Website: ulta-beauty
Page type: address-validator
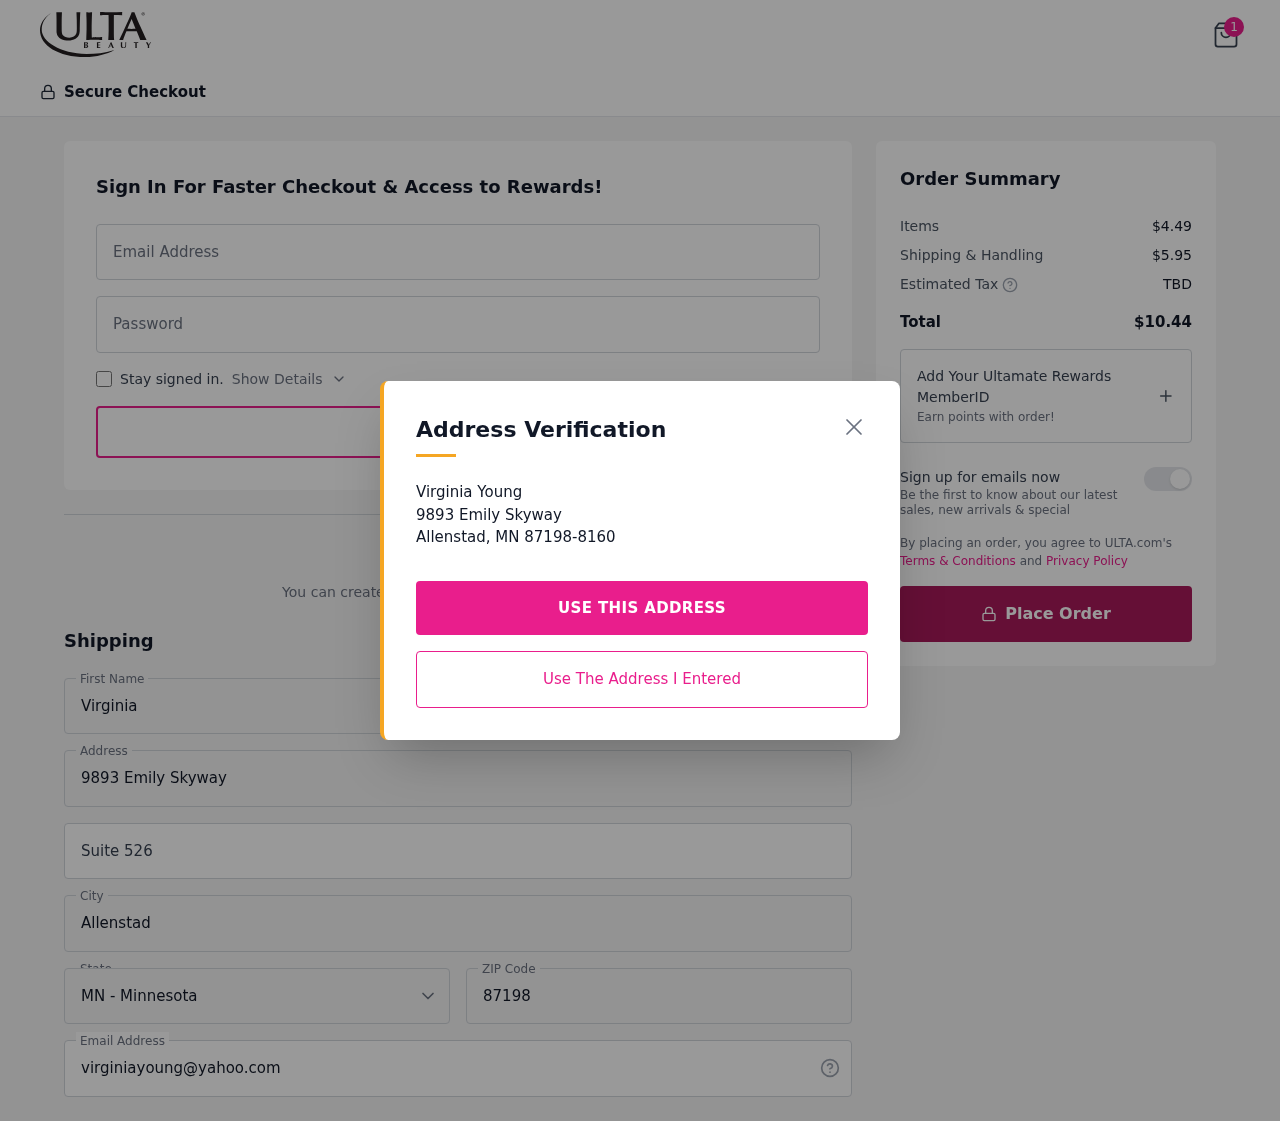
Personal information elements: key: PII_CITY
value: Allenstad
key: PII_EMAIL
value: virginiayoung@yahoo.com
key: PII_FIRSTNAME
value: Virginia
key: PII_LASTNAME
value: Young
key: PII_POSTCODE
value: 87198
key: PII_STATE_ABBR
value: MN
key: PII_STREET
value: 9893 Emily Skyway
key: PII_STREET2
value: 9893 Emily Skyway
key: PII_STREET2
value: Suite 526
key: PII_FULLNAME2
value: Virginia Young
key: PII_CITY2
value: Allenstad
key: PII_STATE_ABBR2
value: MN
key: PII_POSTCODE_FULL
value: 87198
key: PII_POSTCODE_EXT
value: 8160
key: PII_POSTCODE_NUMERIC
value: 87198
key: PII_POSTCODE_EXT_NUMERIC
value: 8160
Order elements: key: ORDER_NUM_ITEMS
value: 1
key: ORDER_SUBTOTAL
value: $4.49
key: ORDER_SHIPPING_COST
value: $5.95
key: ORDER_TOTAL
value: $10.44